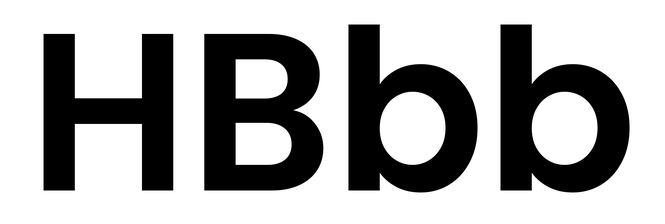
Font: Poppins-SemiBold